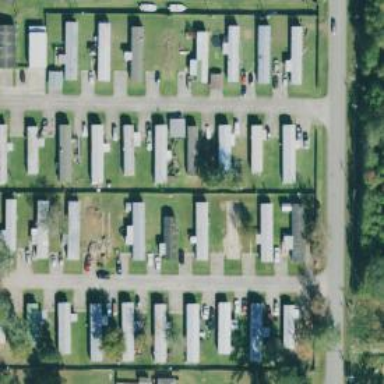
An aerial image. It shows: Residential area known as trailer park.